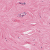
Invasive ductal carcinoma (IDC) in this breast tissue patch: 0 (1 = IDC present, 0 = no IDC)